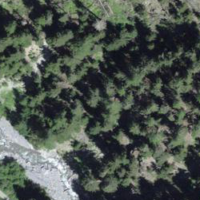
EUNIS habitat code: 43
Species observed at this site:
Chrysosplenium alternifolium